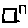
Label: square